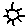
Label: sun